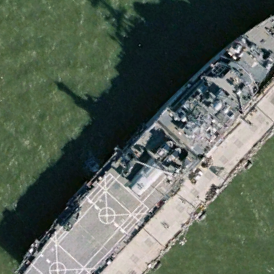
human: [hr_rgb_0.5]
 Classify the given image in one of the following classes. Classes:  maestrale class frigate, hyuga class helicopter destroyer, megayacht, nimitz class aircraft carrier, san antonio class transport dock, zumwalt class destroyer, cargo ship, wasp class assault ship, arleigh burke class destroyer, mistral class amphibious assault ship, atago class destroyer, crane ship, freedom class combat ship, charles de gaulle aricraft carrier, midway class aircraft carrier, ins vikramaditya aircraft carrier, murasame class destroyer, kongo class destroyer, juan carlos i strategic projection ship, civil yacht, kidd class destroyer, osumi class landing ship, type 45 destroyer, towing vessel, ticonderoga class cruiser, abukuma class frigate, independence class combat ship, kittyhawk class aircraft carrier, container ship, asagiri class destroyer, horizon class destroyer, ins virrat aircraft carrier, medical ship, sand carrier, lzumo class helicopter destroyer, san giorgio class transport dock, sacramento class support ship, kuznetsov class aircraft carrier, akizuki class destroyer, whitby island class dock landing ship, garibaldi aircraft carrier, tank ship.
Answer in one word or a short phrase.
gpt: Whitby Island class dock landing ship